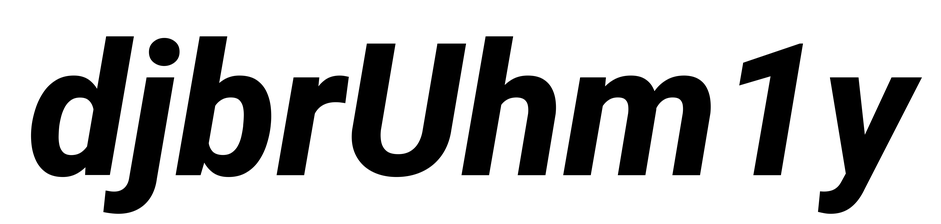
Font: Roboto-Italic_ExtraBold_Italic